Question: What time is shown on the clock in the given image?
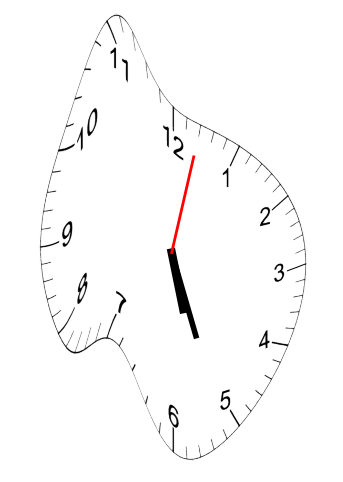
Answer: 05:26:02